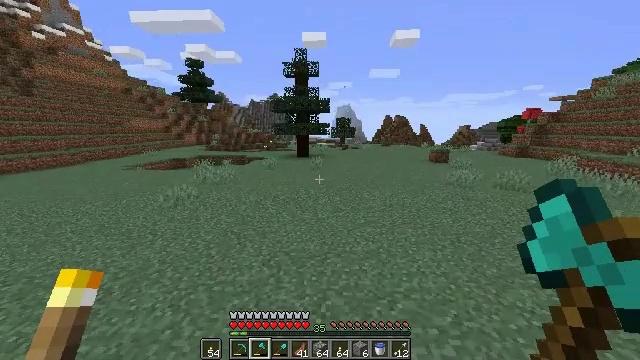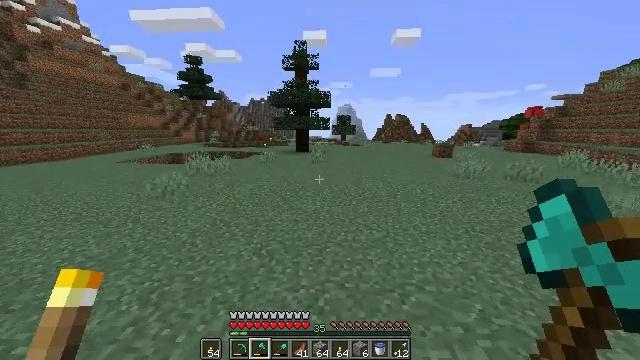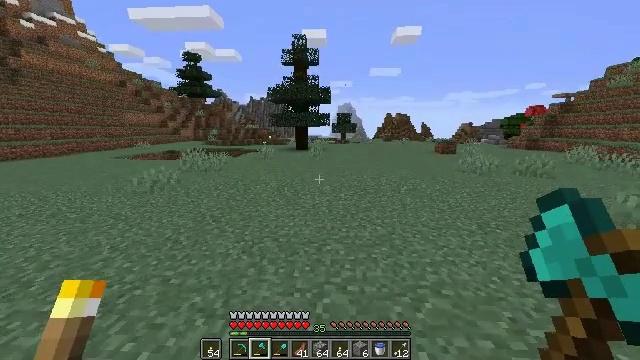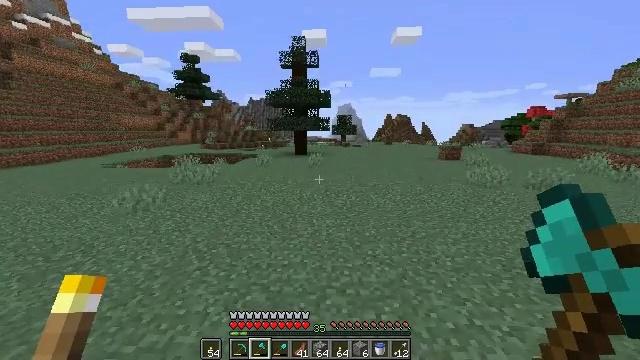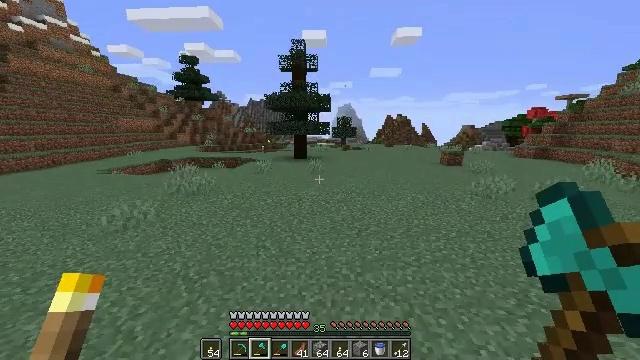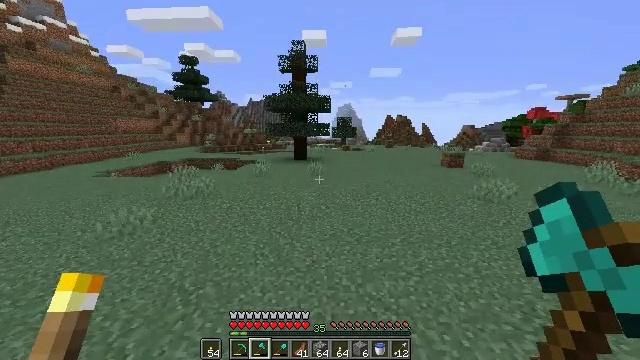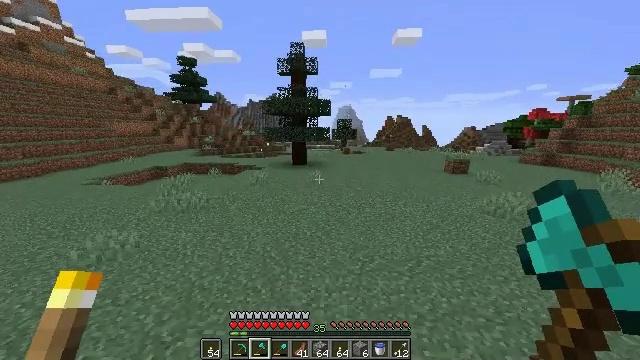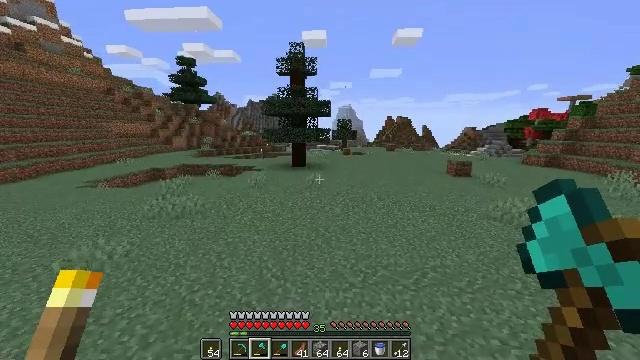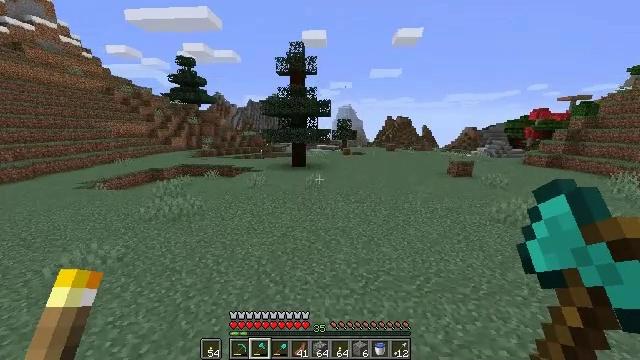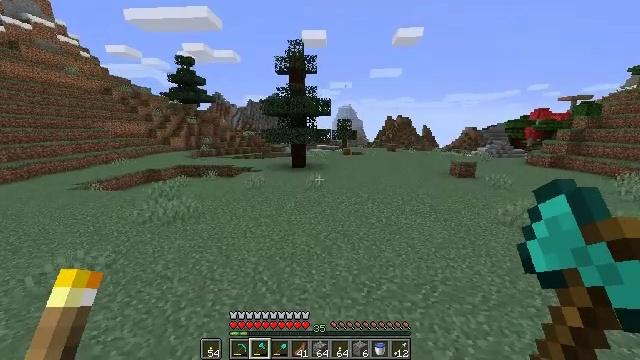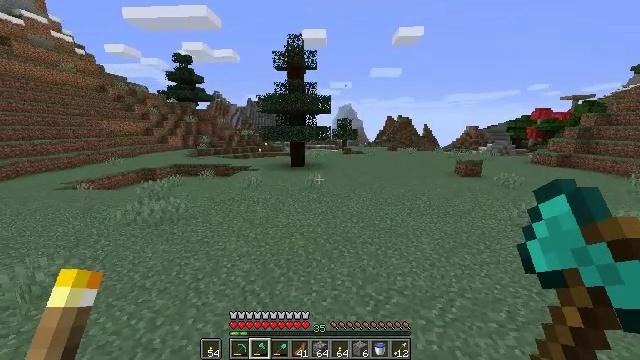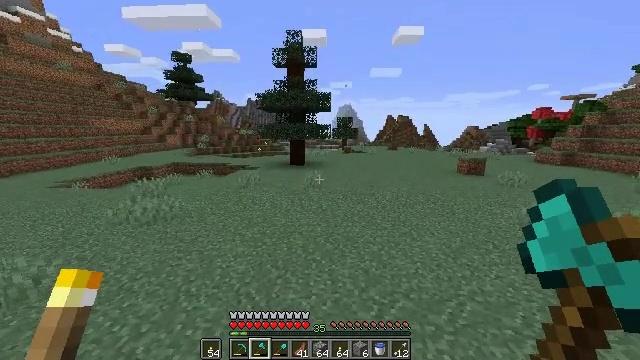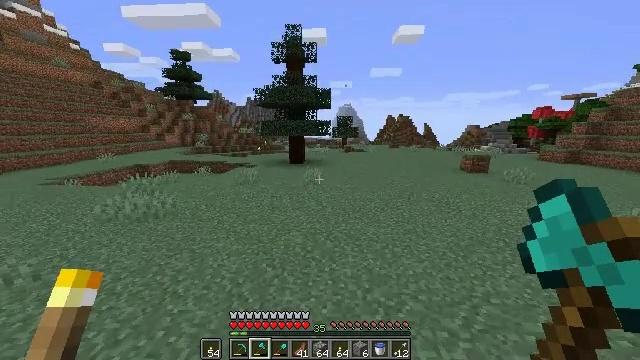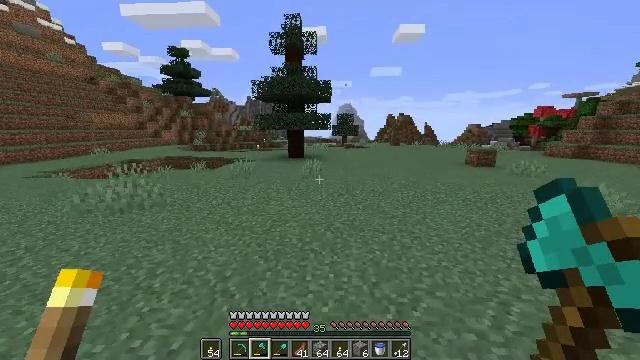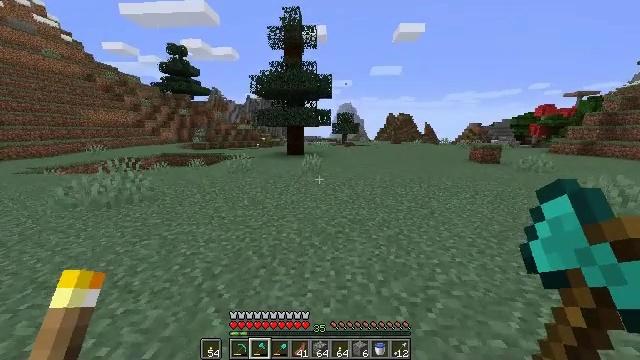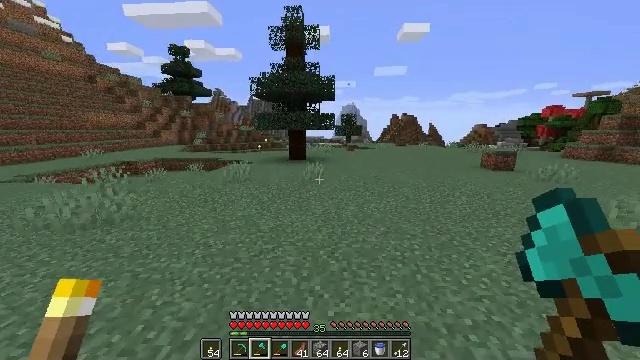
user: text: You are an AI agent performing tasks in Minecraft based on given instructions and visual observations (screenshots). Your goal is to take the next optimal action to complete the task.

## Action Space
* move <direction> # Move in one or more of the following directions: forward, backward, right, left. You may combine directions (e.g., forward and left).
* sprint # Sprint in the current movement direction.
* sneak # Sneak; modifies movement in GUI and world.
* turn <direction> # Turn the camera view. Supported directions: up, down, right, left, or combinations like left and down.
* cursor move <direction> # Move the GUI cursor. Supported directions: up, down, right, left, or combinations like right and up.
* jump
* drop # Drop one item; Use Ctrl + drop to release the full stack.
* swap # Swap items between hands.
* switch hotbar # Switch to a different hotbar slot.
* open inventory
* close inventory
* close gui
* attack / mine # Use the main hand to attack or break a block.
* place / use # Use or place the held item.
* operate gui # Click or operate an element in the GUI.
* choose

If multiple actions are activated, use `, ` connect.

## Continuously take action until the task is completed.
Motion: motion action
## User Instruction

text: Mine oak leaves.
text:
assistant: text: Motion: move forward, sprint, jump
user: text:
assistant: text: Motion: move forward, sprint, jump
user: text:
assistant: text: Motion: move forward, sprint, jump
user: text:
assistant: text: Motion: move forward, sprint, jump
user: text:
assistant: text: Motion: move forward, sprint, jump
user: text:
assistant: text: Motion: move forward, sprint, jump
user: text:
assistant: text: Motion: move forward, sprint, jump
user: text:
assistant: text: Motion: move forward, sprint, jump
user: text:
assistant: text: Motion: move forward, sprint, jump
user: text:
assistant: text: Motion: move forward, sprint, jump
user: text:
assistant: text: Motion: move forward, sprint, jump
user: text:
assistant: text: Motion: move forward, sprint, jump
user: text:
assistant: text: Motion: move forward, sprint, jump
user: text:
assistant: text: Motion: move forward, sprint, jump
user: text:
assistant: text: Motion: move forward, sprint, jump
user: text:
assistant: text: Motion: move forward, sprint, jump
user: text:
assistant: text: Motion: move forward, sprint, jump
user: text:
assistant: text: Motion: move forward, sprint, jump
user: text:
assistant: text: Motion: move forward, sprint, jump
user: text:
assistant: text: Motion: move forward, sprint, jump
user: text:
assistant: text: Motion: move forward, sprint, jump
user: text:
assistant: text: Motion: move forward, sprint, jump
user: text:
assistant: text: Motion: move forward, sprint, jump
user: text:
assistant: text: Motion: move forward, sprint, jump
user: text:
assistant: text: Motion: move forward and move right, sprint, jump
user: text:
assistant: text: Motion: move forward and move right, sprint, jump
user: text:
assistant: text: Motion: move forward and move right, sprint, jump
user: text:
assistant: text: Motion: move forward and move right, sprint, jump
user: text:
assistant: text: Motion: move forward and move right, sprint, jump
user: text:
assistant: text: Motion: move forward and move right, sprint, jump